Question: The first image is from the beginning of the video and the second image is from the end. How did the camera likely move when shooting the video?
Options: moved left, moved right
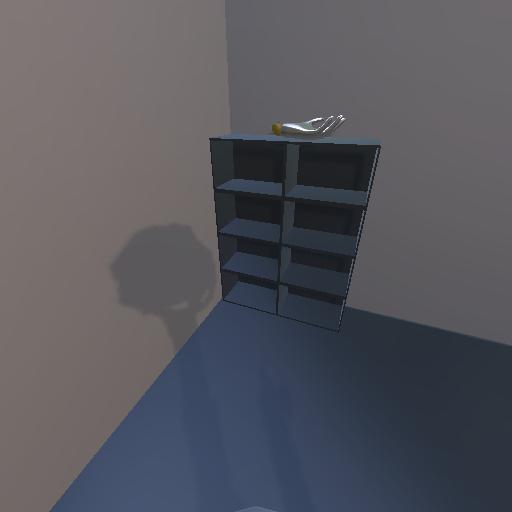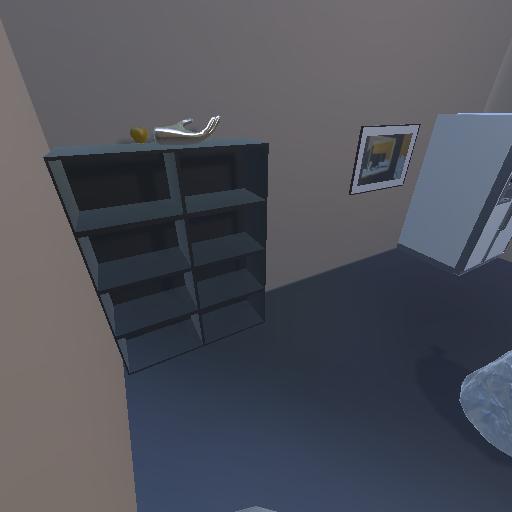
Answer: moved left